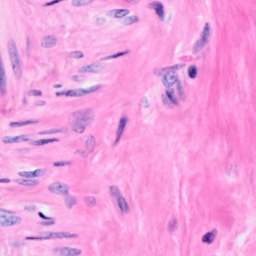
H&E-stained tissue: Breast